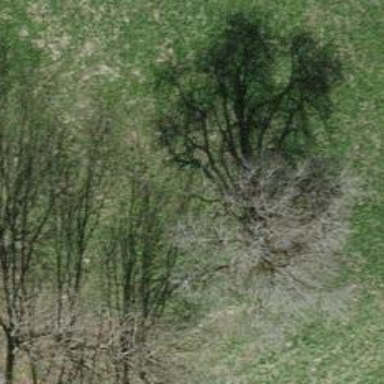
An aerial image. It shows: Single tag "natural: tree."